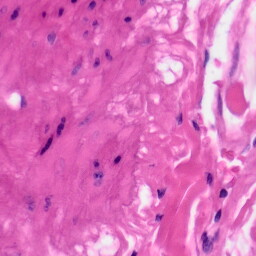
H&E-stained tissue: Skin